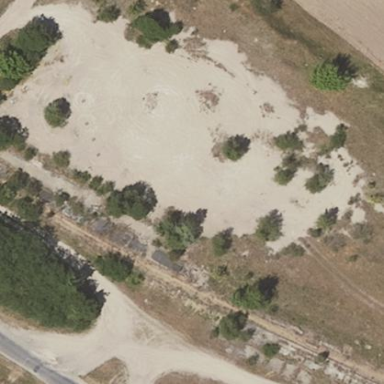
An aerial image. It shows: Brownfield area.